Aerial crown-view tile of a tropical tree (Barro Colorado Island, Panama), acquired 20240918:
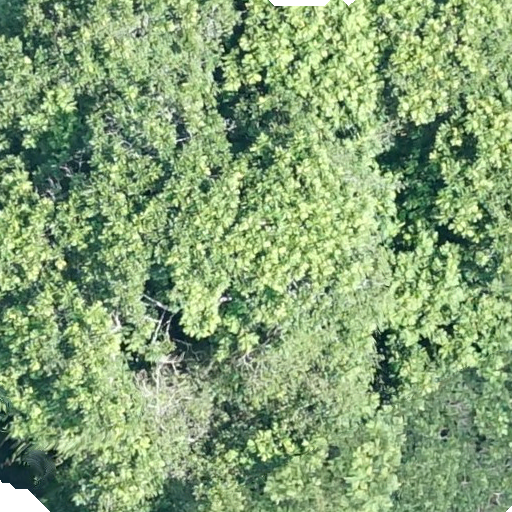
Species: Dipteryx oleifera
GBIF accepted scientific name: Dipteryx oleifera
Crown area: 588.591 m²